Question: How I can cut a 'JTable' into several parts of which each part has its own title, noting that all the data exists in the same database?
I want to do something like this.

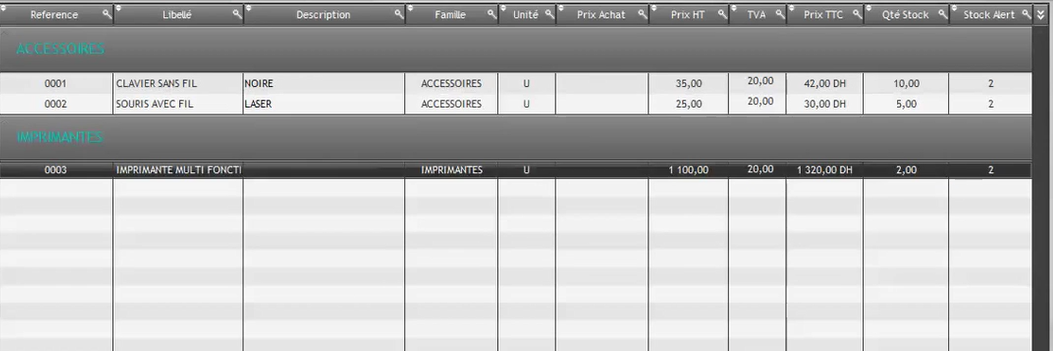
Answer: Simple example to give you some ideas:
'''
import java.awt.*;
import javax.swing.*;
import javax.swing.table.*;
public class TableSharedHeader extends JPanel
{
JComboBox comboBox;
TableSharedHeader()
{
JTable table1 = new JTable(5, 3);
JTable table2 = new JTable(5, 3);
table2.setTableHeader( table1.getTableHeader() );
table2.setColumnModel( table1.getColumnModel() );
JPanel tablePanel = new JPanel();
tablePanel.setLayout( new BoxLayout(tablePanel, BoxLayout.Y_AXIS) );
tablePanel.add( new JLabel("First table") );
tablePanel.add(table1);
tablePanel.add( new JLabel("Second table") );
tablePanel.add(table2);
setLayout( new BorderLayout() );
JScrollPane scrollPane = new JScrollPane( tablePanel );
scrollPane.setColumnHeaderView( table1.getTableHeader() );
add( scrollPane );
}
private static void createAndShowGUI()
{
JFrame frame = new JFrame("TableSharedHeader");
frame.setDefaultCloseOperation(JFrame.EXIT_ON_CLOSE);
frame.add(new TableSharedHeader());
frame.pack();
frame.setLocationByPlatform( true );
frame.setVisible( true );
}
public static void main(String[] args)
{
EventQueue.invokeLater( () -> createAndShowGUI() );
/*
EventQueue.invokeLater(new Runnable()
{
public void run()
{
createAndShowGUI();
}
});
*/
}
}
'''